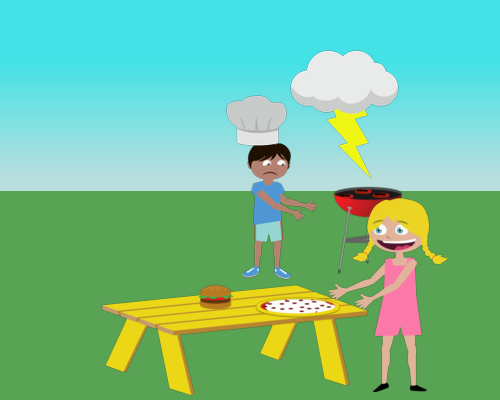
a grill on the horizon line on right hand side and a lighting cloud is touching the top of the grill on the right side of the grill there is a boy med size sad face he is facing the grill with white hat on his arms are out and down toward the bottom of the screen a large girlis looking left standing smiling beside her a corner of the table and a pizza on the table by her hand and a burger in the middle of table